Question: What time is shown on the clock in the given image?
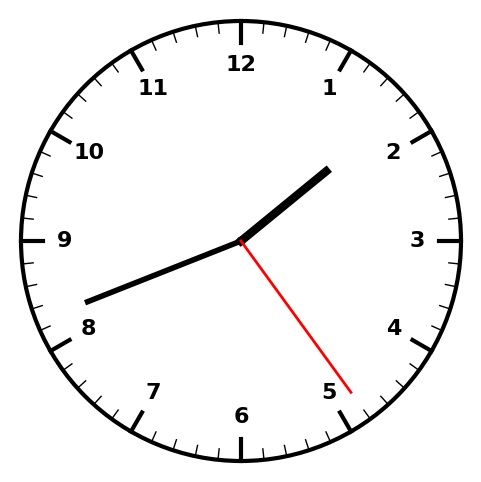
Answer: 01:41:24